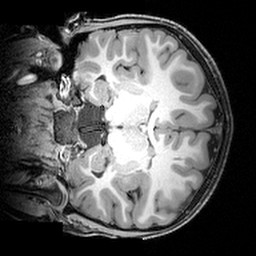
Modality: T1w
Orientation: coronal
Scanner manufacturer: siemens
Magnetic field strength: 3 T
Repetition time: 1.9 s
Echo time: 0.00397 s